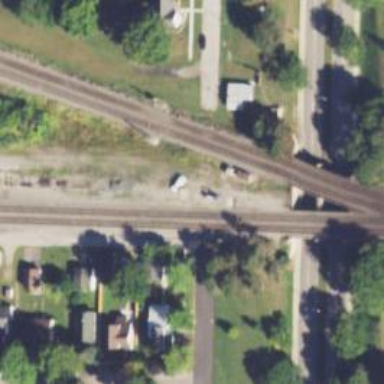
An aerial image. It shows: Railway junction.